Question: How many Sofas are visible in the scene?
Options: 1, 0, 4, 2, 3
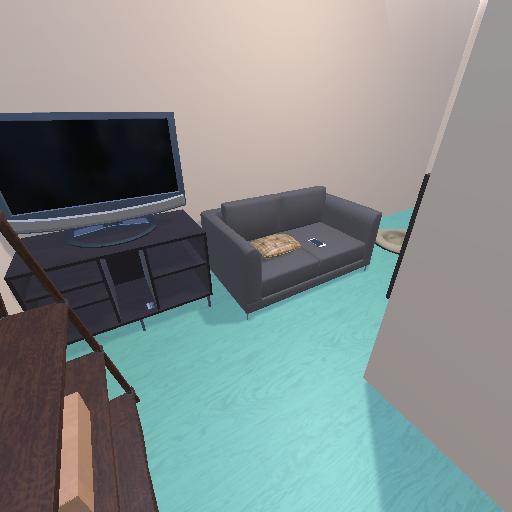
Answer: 1